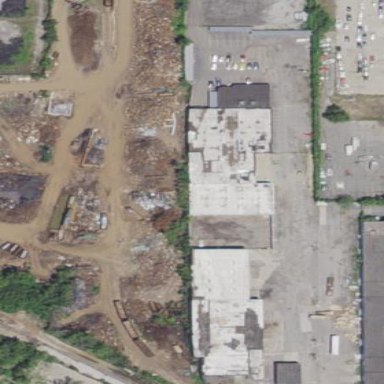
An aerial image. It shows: Scrap yard located in industrial area.